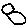
Label: cat